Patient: sex M, age 45
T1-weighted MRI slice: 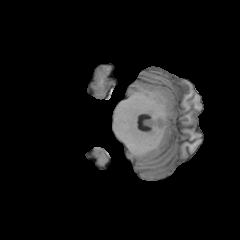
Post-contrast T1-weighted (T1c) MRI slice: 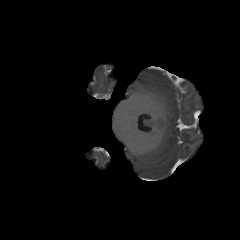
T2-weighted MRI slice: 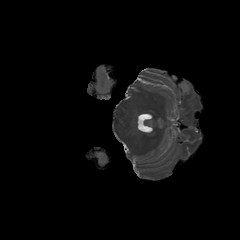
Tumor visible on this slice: yes
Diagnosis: Glioblastoma, IDH-wildtype
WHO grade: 4